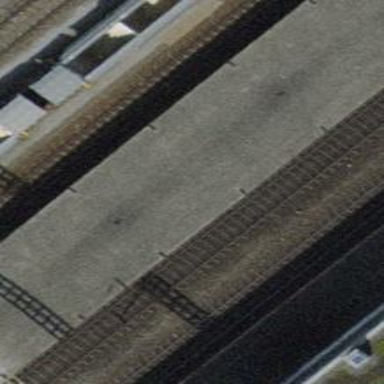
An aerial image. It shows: Black bench.